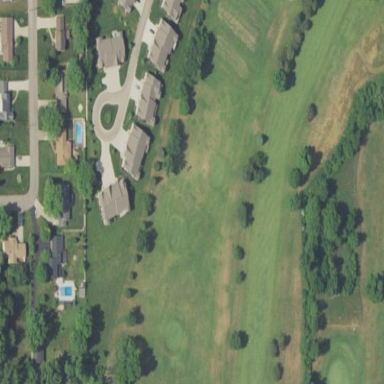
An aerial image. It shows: Grassy area designated as driving range for golf.